Question: I want to display a 'flow' chart of a process showing time spent in children relative to the parent. For example, say that I have MethodA which calls MethodB and MethodC. 30% of the time relative to MethodA in MethodB and 70% in MethodC. I want to display something like this:

I know this is a sort of vague question, so to narrow the scope, I don't know what kind of chart this might be. What kind of Libraries might provide the capability to display this type of chart?
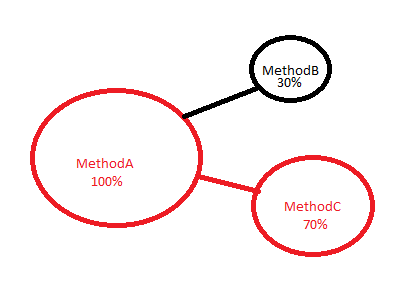
Answer: I've used 'Graph#' for same purpose - but this is a WPF library. Good news for you is that it uses
'QuickGraph' (<URL> library internally and you can google around that library to see whether there is any code for it to be used as part of winforms.